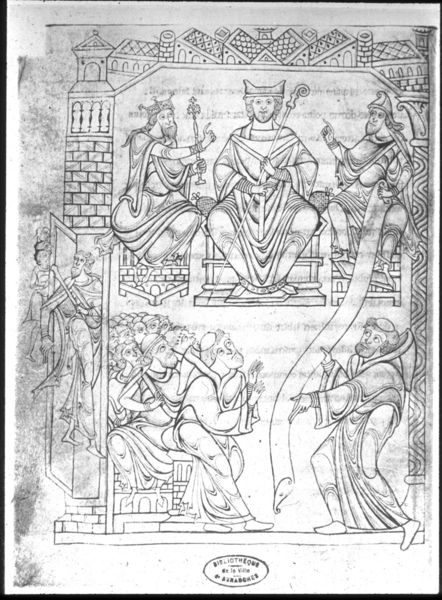
Titel: Kartular des Robert von Torigny, Mont-Saint-Michel
Institution: Avranches, Bibliothèque Municipale
Schlagwörter: hand, weiß, menschen, stadt, schwarz, stuhl, säule, tür, zeichnung, haus, versammlung, architektur, diener, häuser, gewand, kutte, krone, turm, engel, schrift, papier, stab, fahne, mauer, französisch, kaiser, könig, soldaten, thron, burg, druck, schwarz weiß, volk, rolle, otto, christus, mittelalter, mönch, mönche, schriftrolle, könige, tempel, heilige, jerusalem, bitten, zepter, szepter, jude, bischofsstab, buchmalerei, stuh, artus, maenner, nordalpin, ratgeber, illumination, arthur, throm, 1300, 1100, intronisation, zrichnung